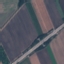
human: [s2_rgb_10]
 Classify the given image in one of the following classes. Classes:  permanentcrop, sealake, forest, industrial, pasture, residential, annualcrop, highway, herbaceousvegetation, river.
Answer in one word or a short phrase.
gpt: Highway